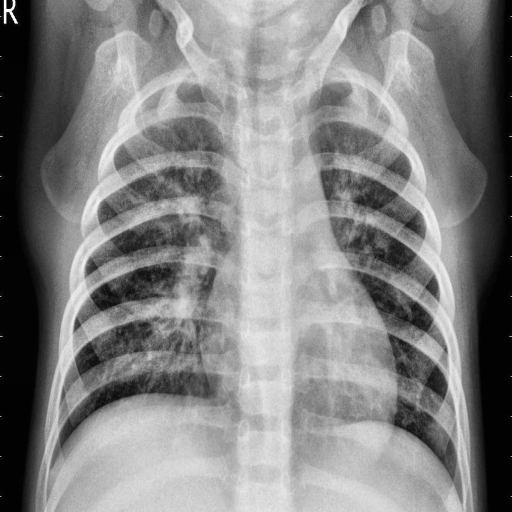
Finding: PNEUMONIA